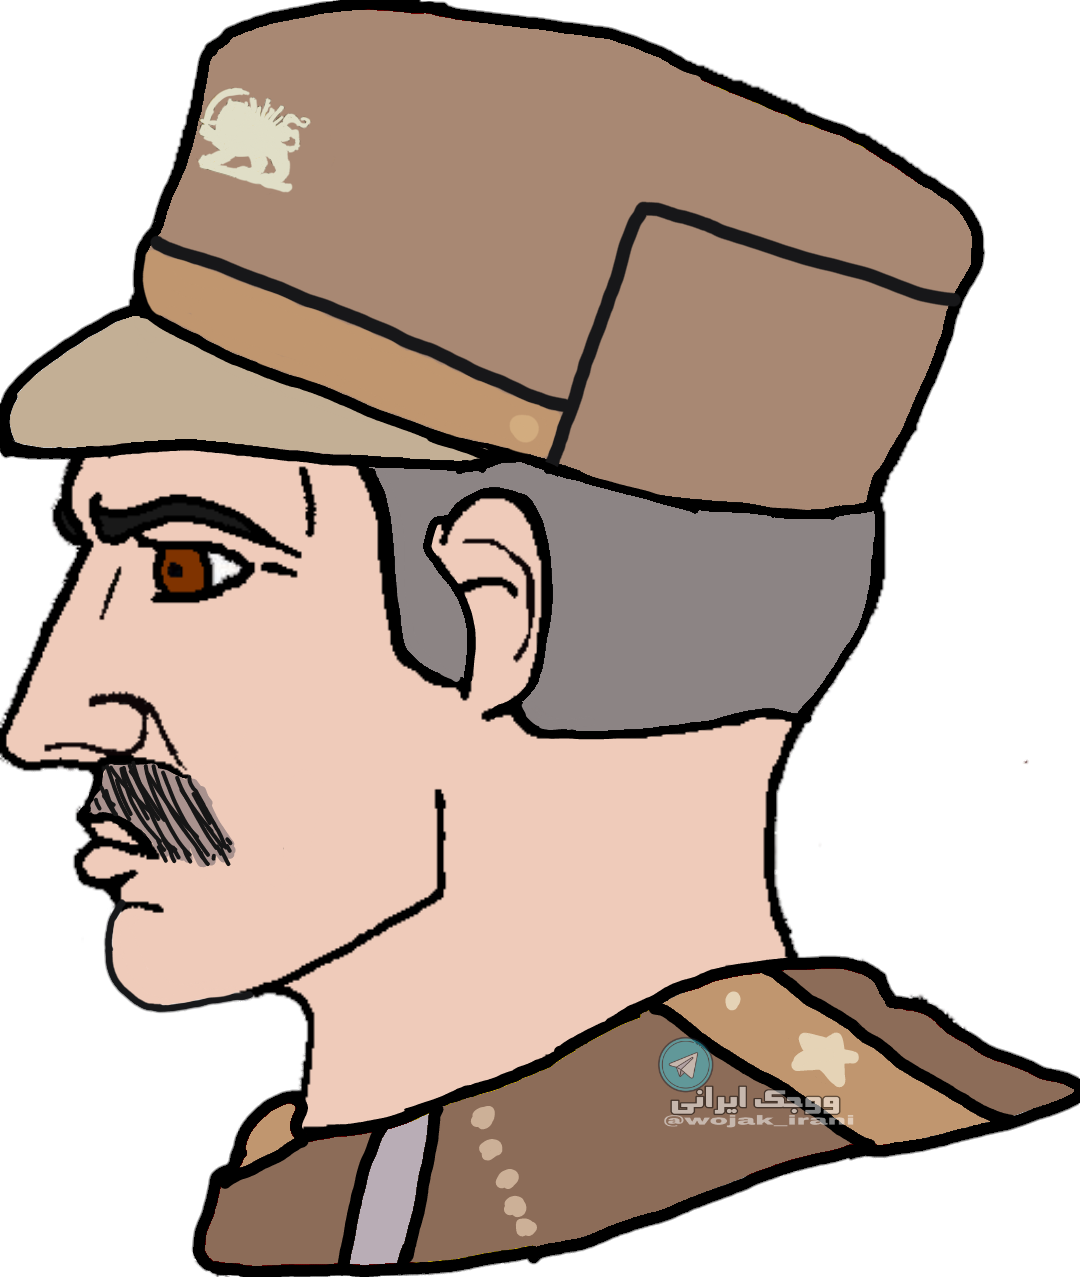
Label: 4_Yes_Chad